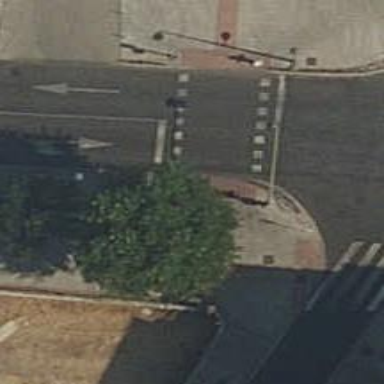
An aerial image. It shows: Road crossing with traffic signals.